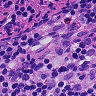
Metastatic tissue present: no